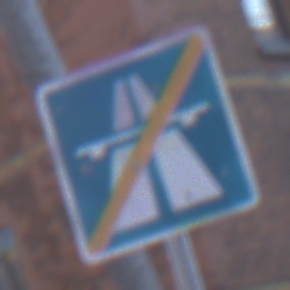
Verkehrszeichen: EndeAutbahn
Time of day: SunriseSunset
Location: Outdoor (Urban)
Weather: Clear
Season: NotSpecified
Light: Natural